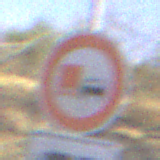
Verkehrszeichen: UeberholverbotKraftfahrzeuge
Zusatzzeichen unten: HinweisDurchSinnbild16
Umgebung: Outdoor, Nature
Tageszeit: Midday
Wetter: Clear
Licht: Natural
Jahreszeit: NotSpecified
Kontrast: HighContrast